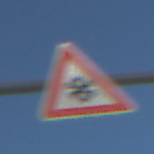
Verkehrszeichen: SchneeOderEisglaette
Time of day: MorningAfternoon
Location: Outdoor (Nature)
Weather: Clear
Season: Autumn
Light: Natural